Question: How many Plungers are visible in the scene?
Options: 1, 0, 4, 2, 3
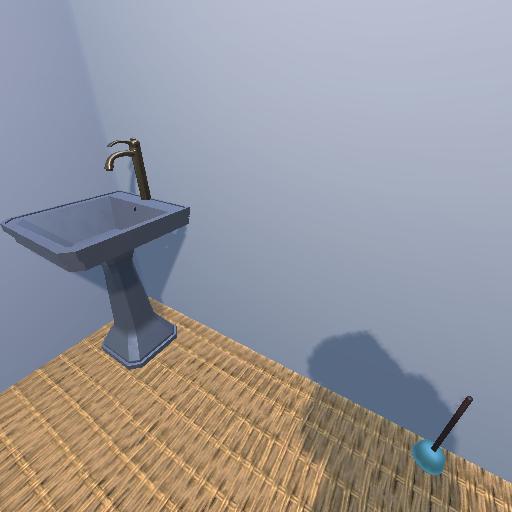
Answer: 1